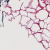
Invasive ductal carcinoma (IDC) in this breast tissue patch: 0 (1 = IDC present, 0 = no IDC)